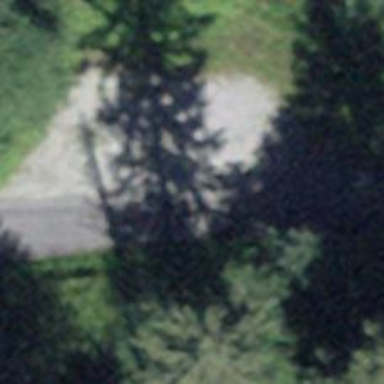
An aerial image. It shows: Passing place on the road.